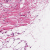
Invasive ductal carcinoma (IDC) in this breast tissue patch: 0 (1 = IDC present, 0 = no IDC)